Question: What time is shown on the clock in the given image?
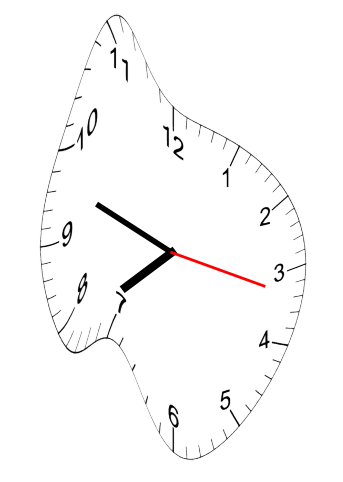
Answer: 07:48:17